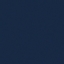
Land use / land cover class: SeaLake